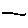
Label: line